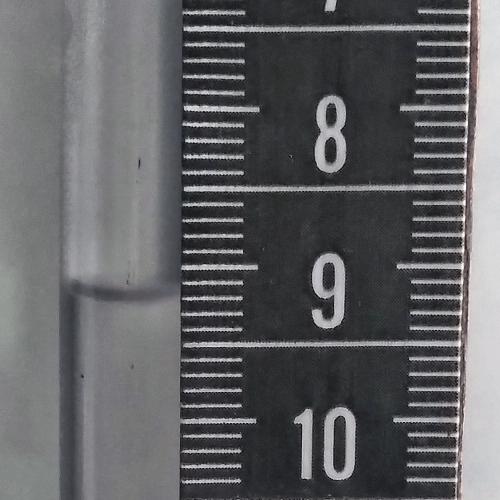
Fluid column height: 9.2 cm